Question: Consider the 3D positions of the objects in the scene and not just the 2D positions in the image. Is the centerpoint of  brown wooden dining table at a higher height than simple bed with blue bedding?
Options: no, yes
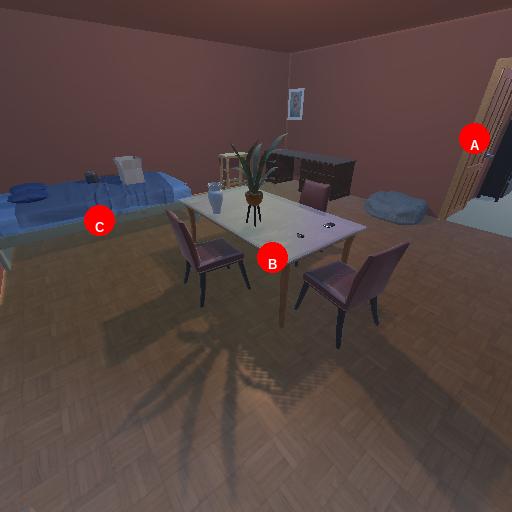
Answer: no